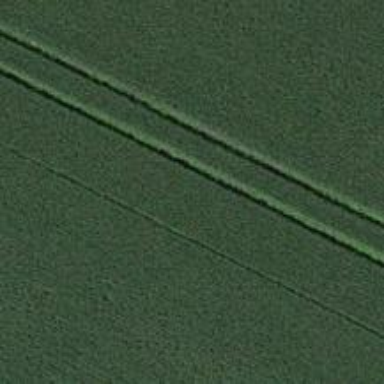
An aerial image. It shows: Pole with roof-covered pipeline marker.